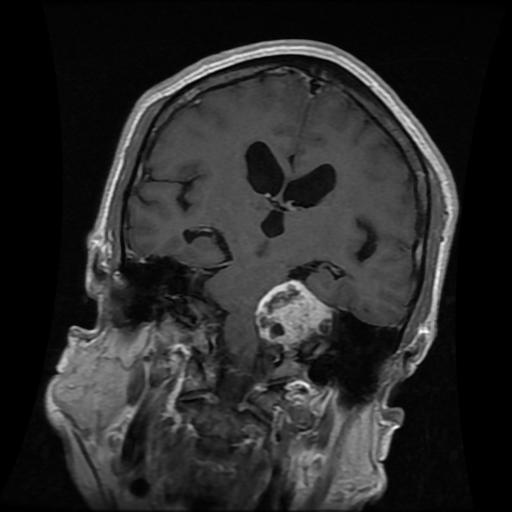
Label: meningioma